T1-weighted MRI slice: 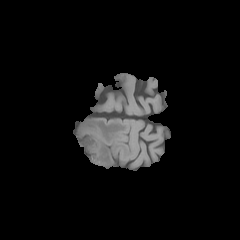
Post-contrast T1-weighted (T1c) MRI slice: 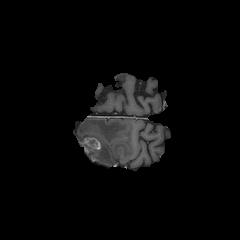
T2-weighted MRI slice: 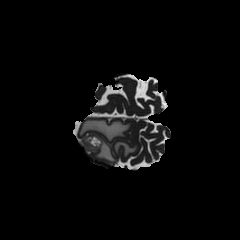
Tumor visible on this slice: yes